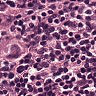
Metastatic tissue present: yes